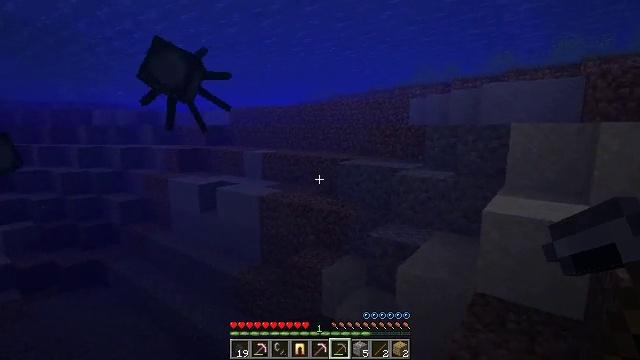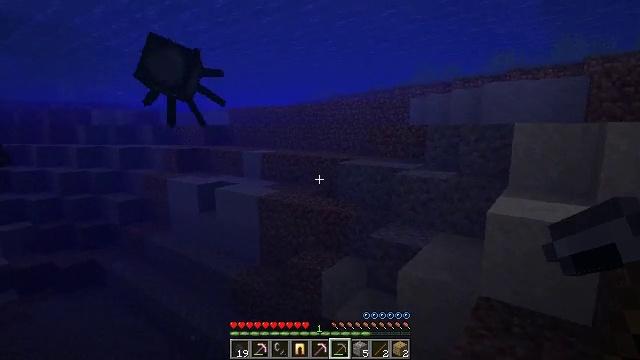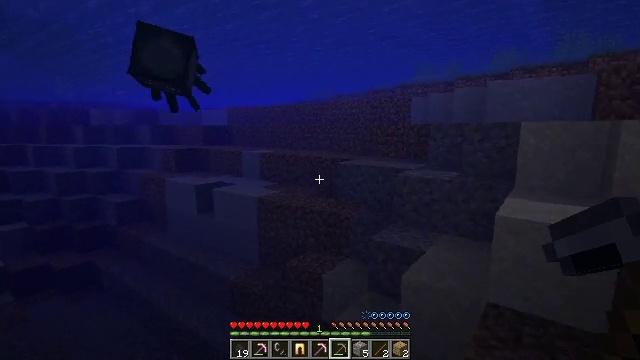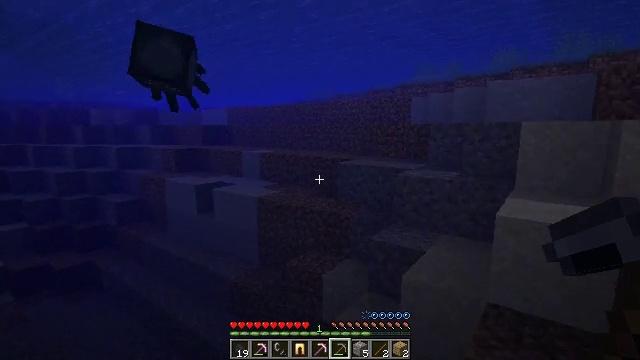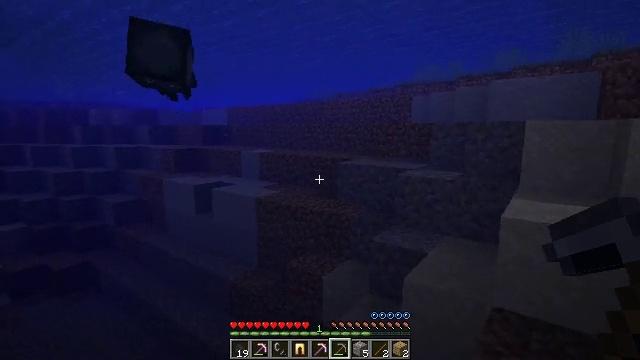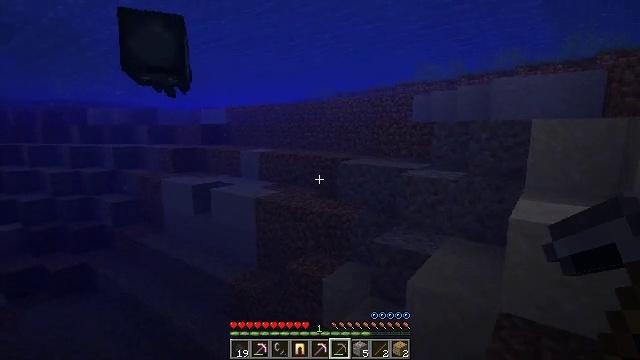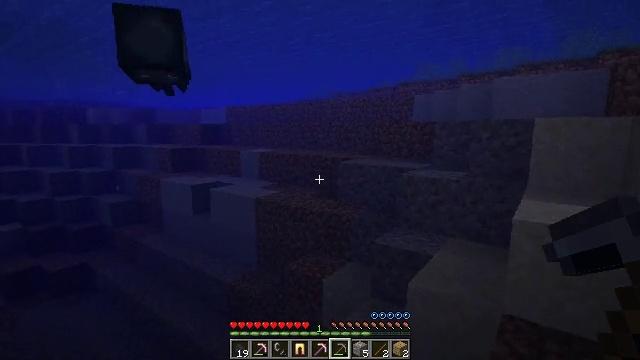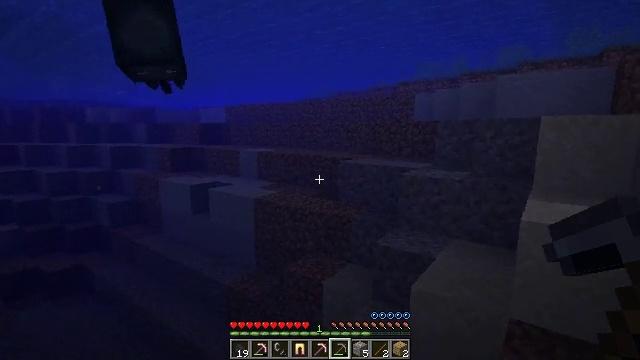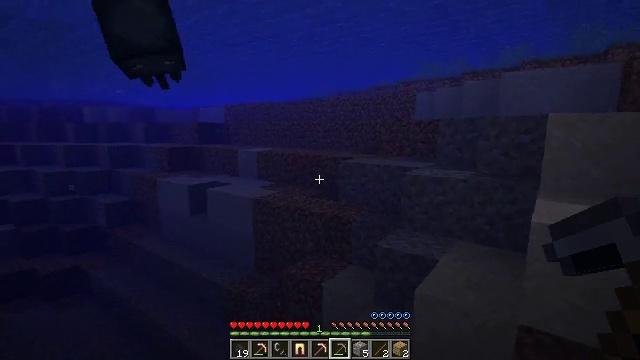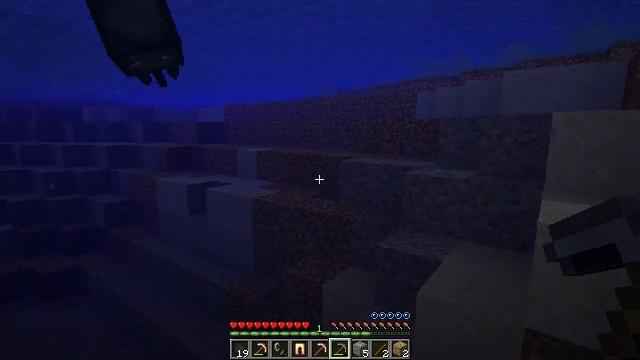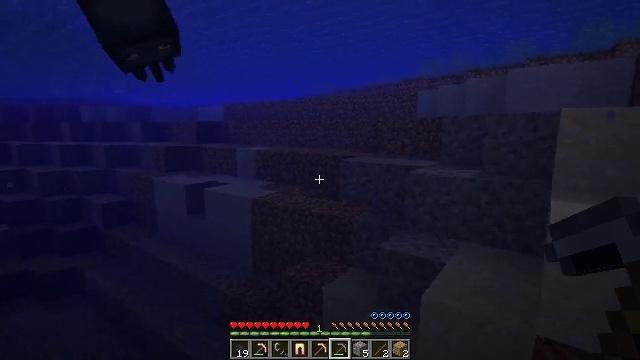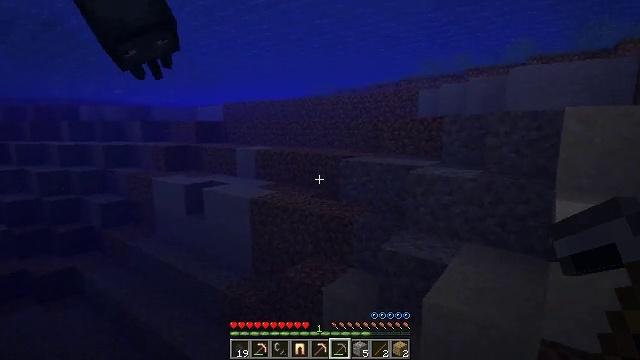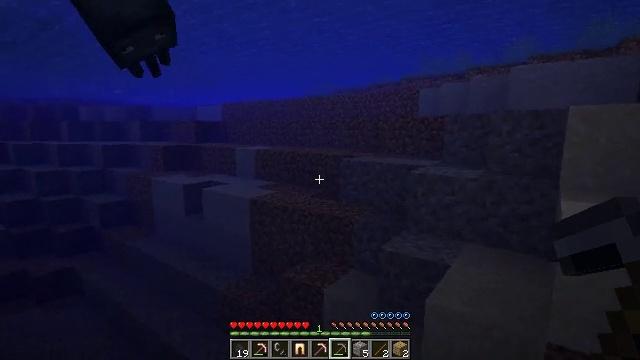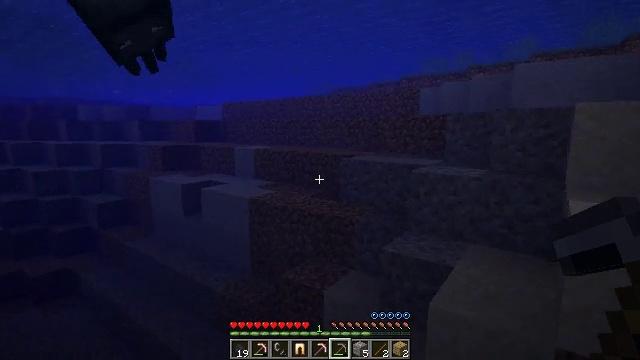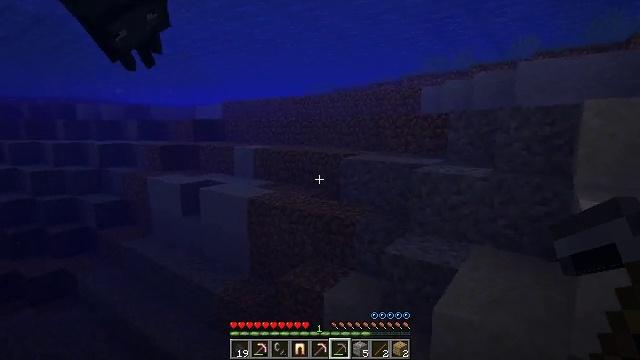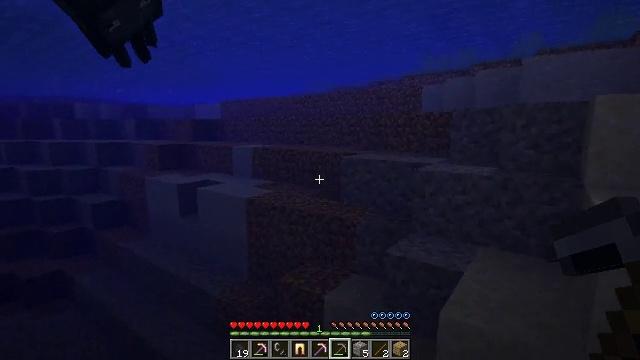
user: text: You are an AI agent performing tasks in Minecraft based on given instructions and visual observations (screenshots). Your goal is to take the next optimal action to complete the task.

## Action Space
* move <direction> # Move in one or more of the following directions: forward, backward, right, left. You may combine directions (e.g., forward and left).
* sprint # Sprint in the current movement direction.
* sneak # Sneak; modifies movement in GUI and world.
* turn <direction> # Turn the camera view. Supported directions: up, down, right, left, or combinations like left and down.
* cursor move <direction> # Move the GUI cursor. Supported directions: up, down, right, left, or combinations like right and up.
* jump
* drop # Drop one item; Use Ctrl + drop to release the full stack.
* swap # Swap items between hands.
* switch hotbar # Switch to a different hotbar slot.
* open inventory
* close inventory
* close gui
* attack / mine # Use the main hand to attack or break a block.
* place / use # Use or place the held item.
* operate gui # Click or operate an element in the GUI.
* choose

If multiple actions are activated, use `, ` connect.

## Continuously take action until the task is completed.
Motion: motion action
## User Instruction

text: Cut down the tree and harvest oak logs.
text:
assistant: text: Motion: move forward
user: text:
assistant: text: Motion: move forward
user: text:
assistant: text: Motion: move forward
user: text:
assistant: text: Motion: move forward
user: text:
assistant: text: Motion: move forward
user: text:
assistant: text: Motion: move forward
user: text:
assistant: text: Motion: move forward
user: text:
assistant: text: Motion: move forward
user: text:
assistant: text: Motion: move forward
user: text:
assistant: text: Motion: move forward
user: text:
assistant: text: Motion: move forward
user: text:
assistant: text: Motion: move forward
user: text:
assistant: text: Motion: move forward
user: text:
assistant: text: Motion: move forward
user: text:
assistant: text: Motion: move forward
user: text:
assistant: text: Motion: move forward
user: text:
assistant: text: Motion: move forward
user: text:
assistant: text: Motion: move forward
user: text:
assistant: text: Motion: move forward
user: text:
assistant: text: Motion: move forward
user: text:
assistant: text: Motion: move forward
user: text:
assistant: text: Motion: move forward, jump
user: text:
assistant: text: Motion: move forward, jump
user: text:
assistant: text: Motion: move forward, jump
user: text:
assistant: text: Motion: move forward, jump
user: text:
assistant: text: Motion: move forward, jump
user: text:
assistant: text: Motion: move forward, jump
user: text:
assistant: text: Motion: move forward, jump
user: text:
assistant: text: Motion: move forward, jump
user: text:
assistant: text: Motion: move forward, jump